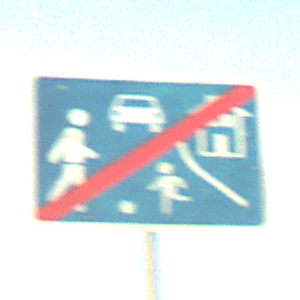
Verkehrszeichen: EndeVerkehrsberuhigterBereich
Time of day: SunriseSunset
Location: Outdoor (Nature)
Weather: PartlyCloudy
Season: NotSpecified
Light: Natural